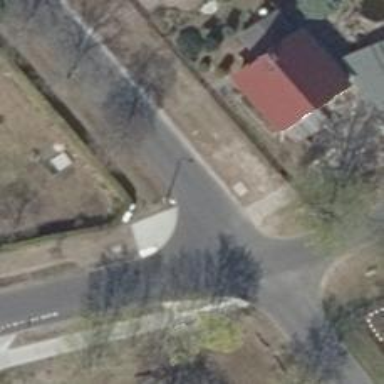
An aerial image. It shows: Footway along the road.